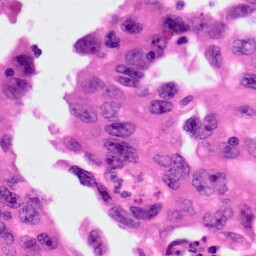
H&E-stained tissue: Lung